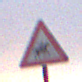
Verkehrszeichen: ReiterLinks
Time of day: SunriseSunset
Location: Outdoor (Beach)
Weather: Overcast
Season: NotSpecified
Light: Natural